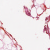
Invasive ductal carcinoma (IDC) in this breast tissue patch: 0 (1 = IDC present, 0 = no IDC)